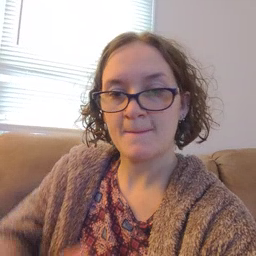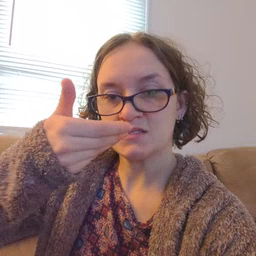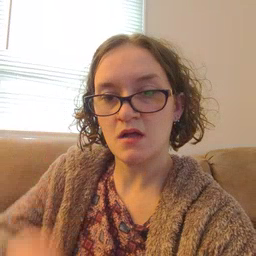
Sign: pizza